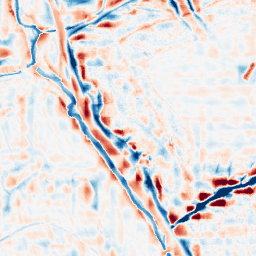
Category: wavelet
Decomposition family: wavelet_reverse_biorthogonal
Decomposition parameters: wavelet: rbio1.3
level: 4
Upsampling method: regularized
Upsampling parameters: scale: 4
lambda_reg: 0.01
Upsampling scale: 4